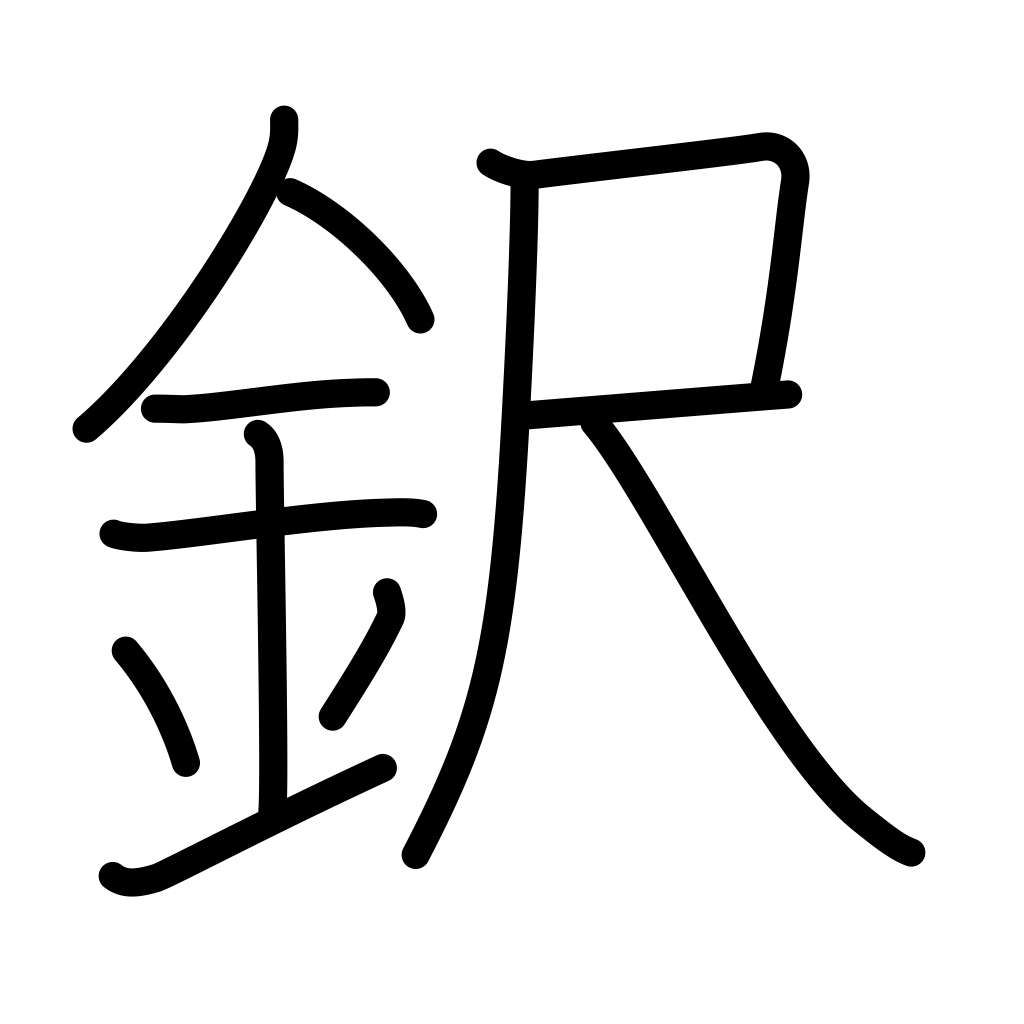
Meaning: bell, surname